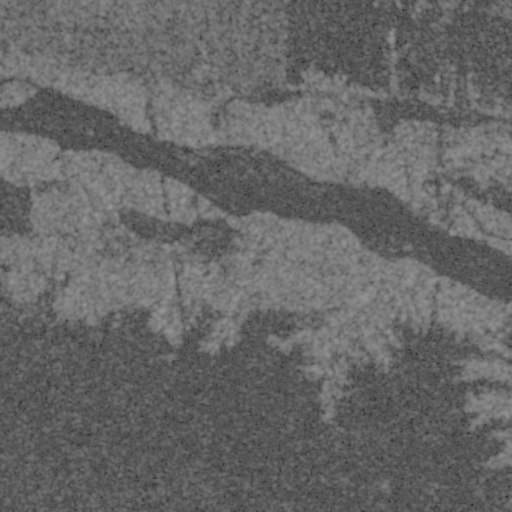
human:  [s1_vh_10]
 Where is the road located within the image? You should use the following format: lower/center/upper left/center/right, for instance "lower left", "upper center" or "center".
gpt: The road is located in the upper of the image.
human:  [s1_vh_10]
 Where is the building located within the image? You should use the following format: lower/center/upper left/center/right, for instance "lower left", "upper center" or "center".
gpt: The building is located in the upper center of the image.
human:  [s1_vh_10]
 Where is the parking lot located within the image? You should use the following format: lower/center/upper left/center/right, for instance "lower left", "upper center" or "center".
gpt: There is no parking lot in the image.

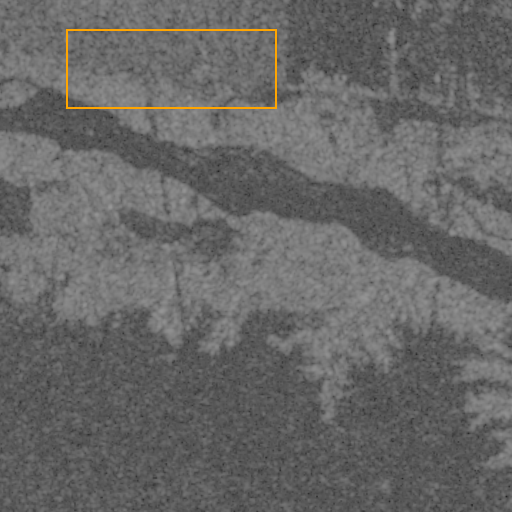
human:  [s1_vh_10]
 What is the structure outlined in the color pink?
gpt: There is no pink outline.
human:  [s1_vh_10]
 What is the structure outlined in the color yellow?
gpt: There is no structure outlined in yellow.